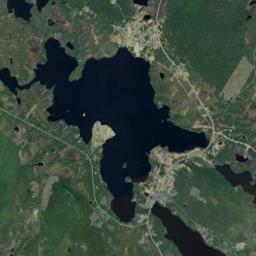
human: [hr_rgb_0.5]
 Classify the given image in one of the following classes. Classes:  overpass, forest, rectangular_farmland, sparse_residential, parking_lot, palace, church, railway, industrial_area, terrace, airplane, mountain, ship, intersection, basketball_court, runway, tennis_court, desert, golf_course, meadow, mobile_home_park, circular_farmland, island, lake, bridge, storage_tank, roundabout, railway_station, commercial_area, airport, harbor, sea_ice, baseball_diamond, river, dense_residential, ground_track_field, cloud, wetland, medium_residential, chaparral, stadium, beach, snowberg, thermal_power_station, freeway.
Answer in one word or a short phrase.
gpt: lake